Field crop: maize
Growth stage: 2
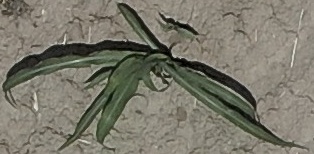
Species: sorghum